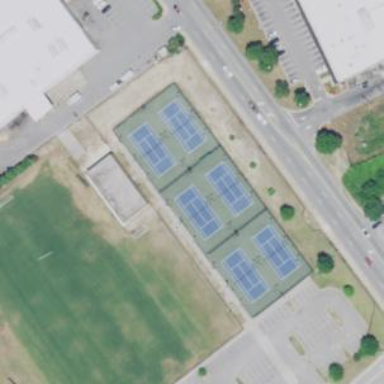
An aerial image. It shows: Tennis court in leisure pitch.